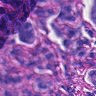
Metastatic tissue present: yes